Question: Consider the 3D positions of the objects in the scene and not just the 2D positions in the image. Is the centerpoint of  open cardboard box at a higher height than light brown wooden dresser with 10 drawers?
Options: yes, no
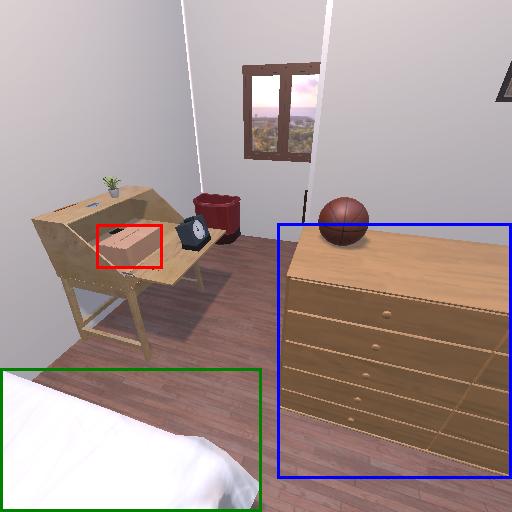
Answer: yes